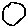
Label: circle